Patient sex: F
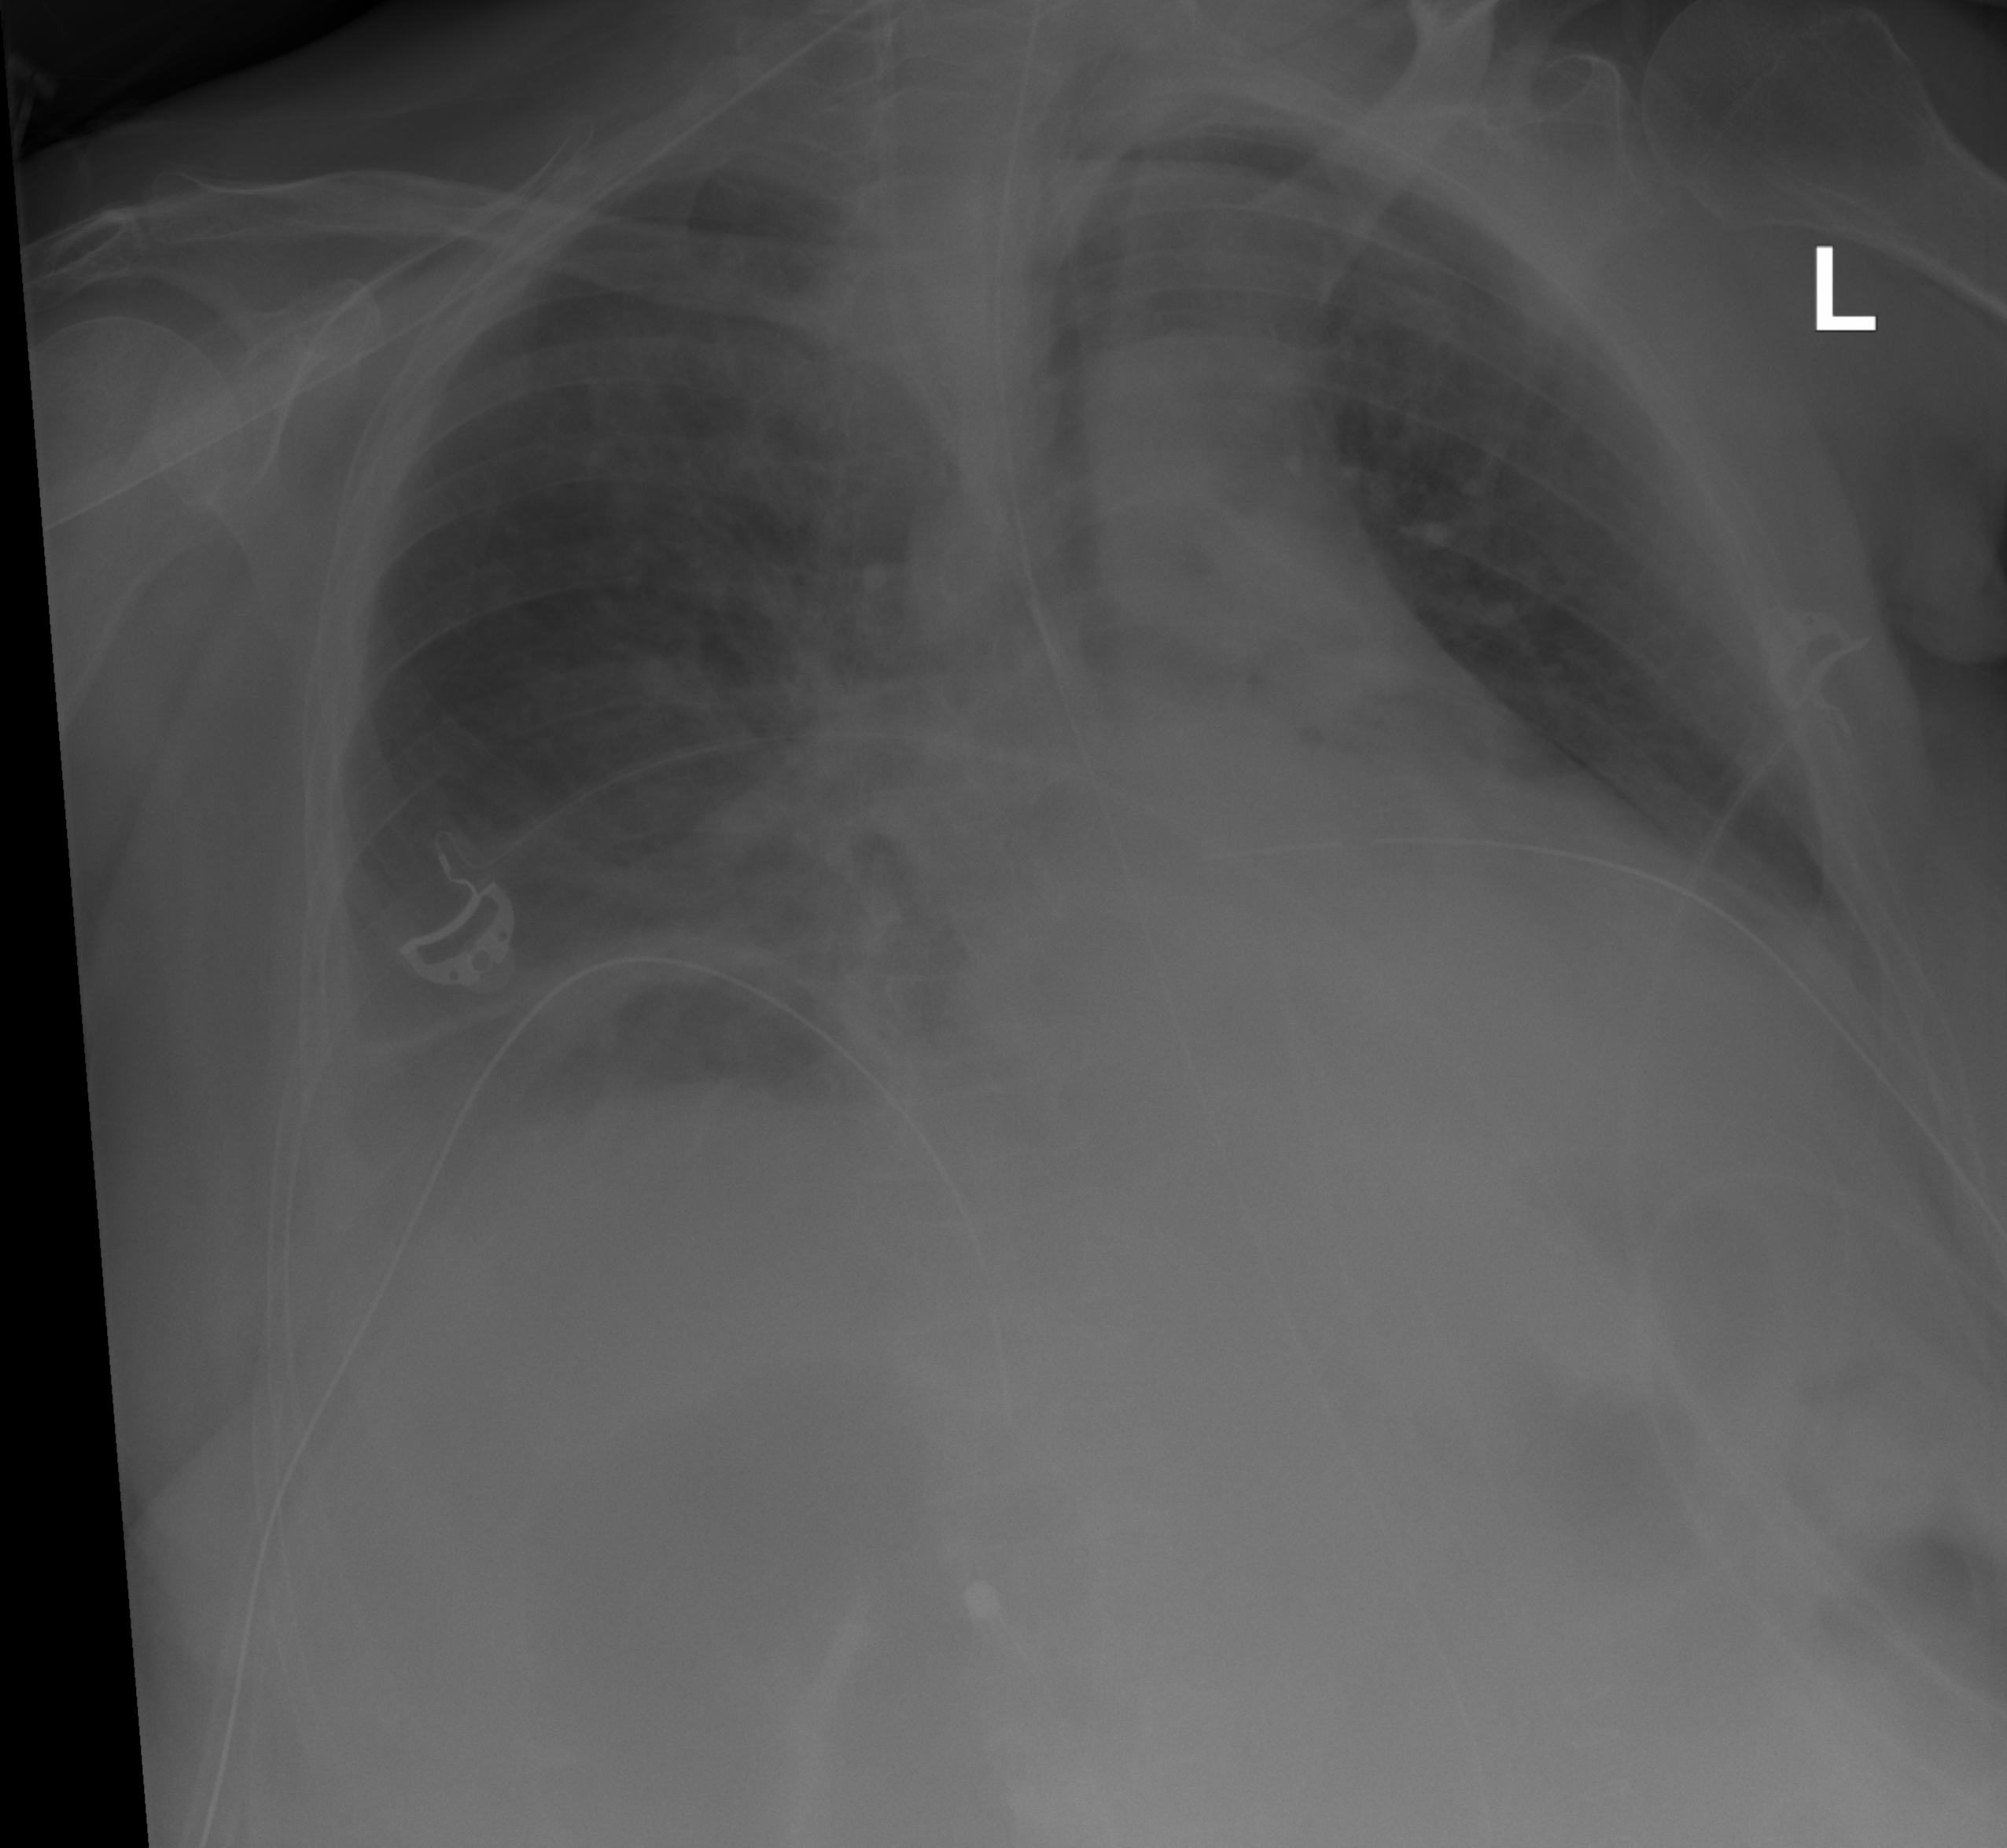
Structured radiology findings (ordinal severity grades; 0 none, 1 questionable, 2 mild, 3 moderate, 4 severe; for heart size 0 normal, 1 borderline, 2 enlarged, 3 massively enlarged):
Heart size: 2
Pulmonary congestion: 2
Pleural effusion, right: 2
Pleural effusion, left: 2
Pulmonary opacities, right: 0
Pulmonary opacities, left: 0
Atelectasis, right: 2
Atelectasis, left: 2